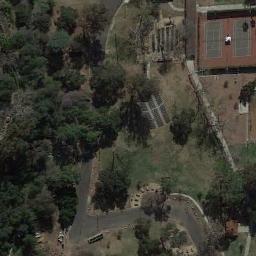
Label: tennis_court